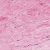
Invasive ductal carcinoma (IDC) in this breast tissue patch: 0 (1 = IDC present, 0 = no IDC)